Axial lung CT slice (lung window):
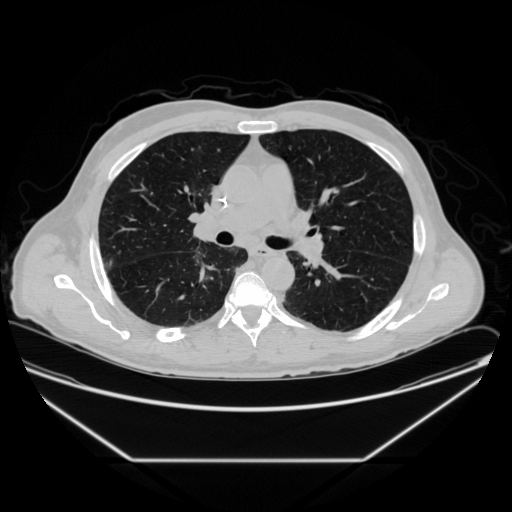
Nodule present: yes
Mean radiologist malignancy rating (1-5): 3